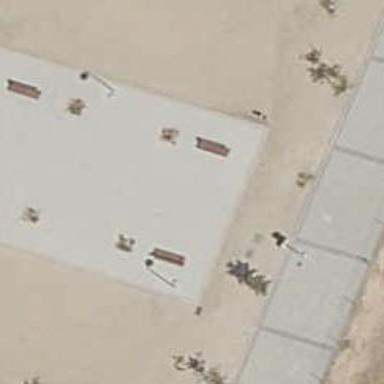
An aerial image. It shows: Bench for seating.